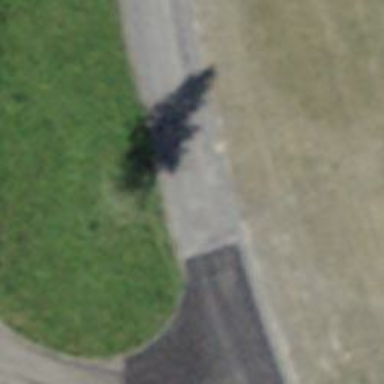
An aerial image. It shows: Evergreen tree with needle-leaved leaves.